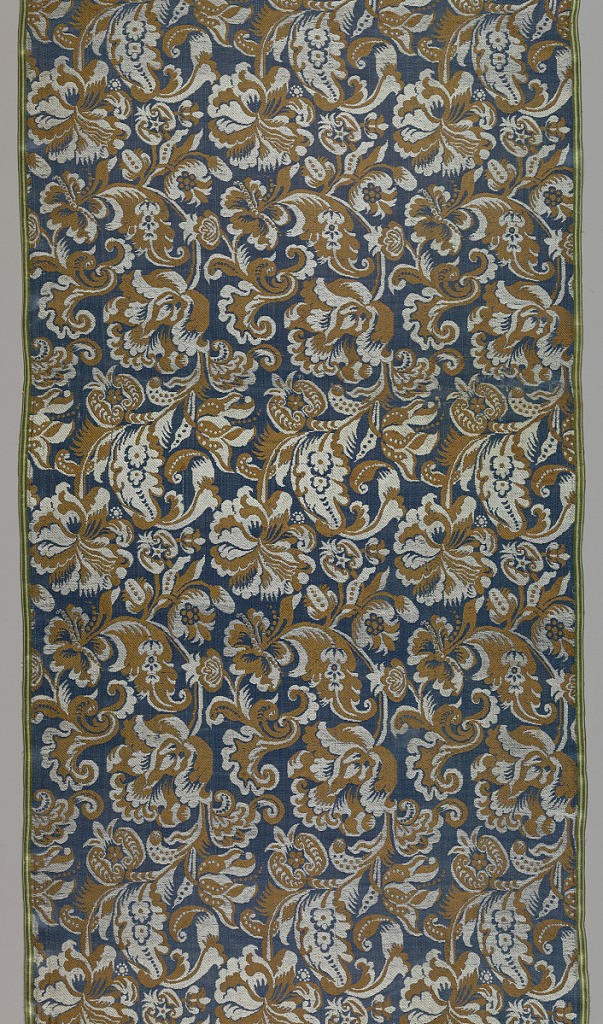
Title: Textile
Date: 1660–70
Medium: silk Technique: woven
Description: Length of woven silk with densely arranged flowers in brown and silver-gray on a dark blue ground.